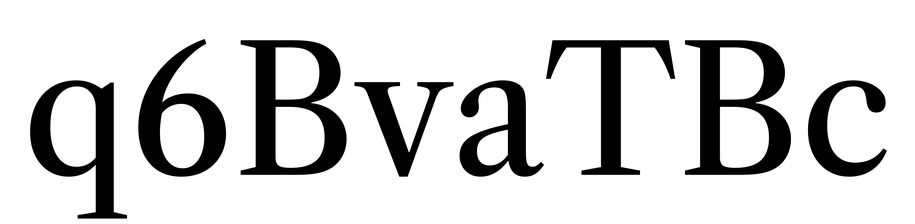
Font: LibreCaslonText_Regular